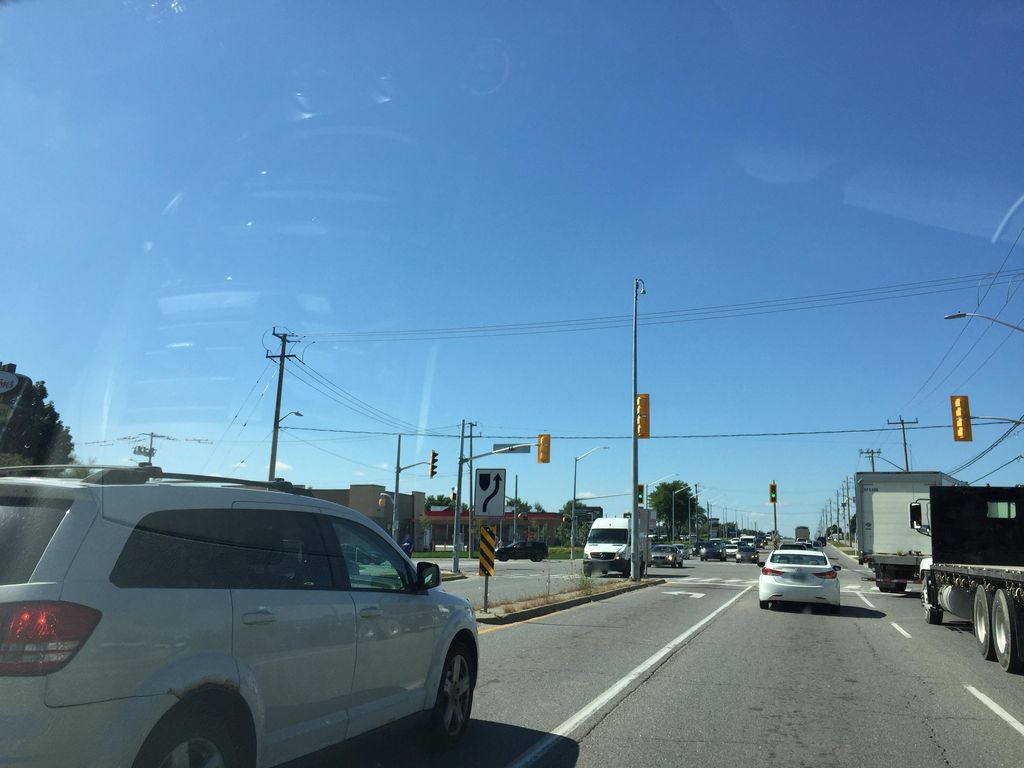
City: kitchener-waterloo